Question: How can I apply the same style to all form elements (input, select, textarea) using Bootstrap 3 and without the class 'form-control'?
"That I want" using the 'form-control' class.
Red arrow no CSS = =

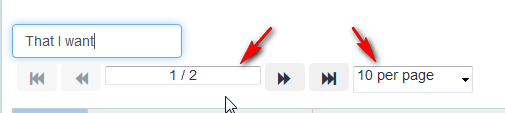
Answer: '''
input:-moz-placeholder, select:-moz-placeholder, textarea:-moz-placeholder {
color: #999999;
}
input::-moz-placeholder, select::-moz-placeholder, textarea::-moz-placeholder {
color: #999999;
}
input:-ms-input-placeholder ,select:-ms-input-placeholder, textarea:-ms-input-placeholder {
color: #999999;
}
input::-webkit-input-placeholder, select::-webkit-input-placeholder, textarea::-webkit-input-placeholder {
color: #999999;
}
input, select, textarea {
display: block;
width: 100%;
height: 34px;
padding: 6px 12px;
font-size: 14px;
line-height: 1.428571429;
color: #555555;
vertical-align: middle;
background-color: #ffffff;
border: 1px solid #cccccc;
border-radius: 4px;
-webkit-box-shadow: inset 0 1px 1px rgba(0, 0, 0, 0.075);
box-shadow: inset 0 1px 1px rgba(0, 0, 0, 0.075);
-webkit-transition: border-color ease-in-out .15s, box-shadow ease-in-out .15s;
transition: border-color ease-in-out .15s, box-shadow ease-in-out .15s;
}
input:focus, select:focus, textarea:focus {
border-color: #66afe9;
outline: 0;
-webkit-box-shadow: inset 0 1px 1px rgba(0,0,0,.075), 0 0 8px rgba(102, 175, 233, 0.6);
box-shadow: inset 0 1px 1px rgba(0,0,0,.075), 0 0 8px rgba(102, 175, 233, 0.6);
}
.input[disabled],
input[readonly] {
cursor: not-allowed;
background-color: #eeeeee;
}
textarea {
height: auto;
}
'''